Question: I am trying to download sample from <URL> which I have used it till now and worked well when compared with developerusion and telerik converters to name a few.
As this converter just gives me 51 errors while others are increasing the count of errors by 10 :(
So can anyone provide me the sample for VB.Net or guide me to the one which can convert this sample to VB.
Screenshot:

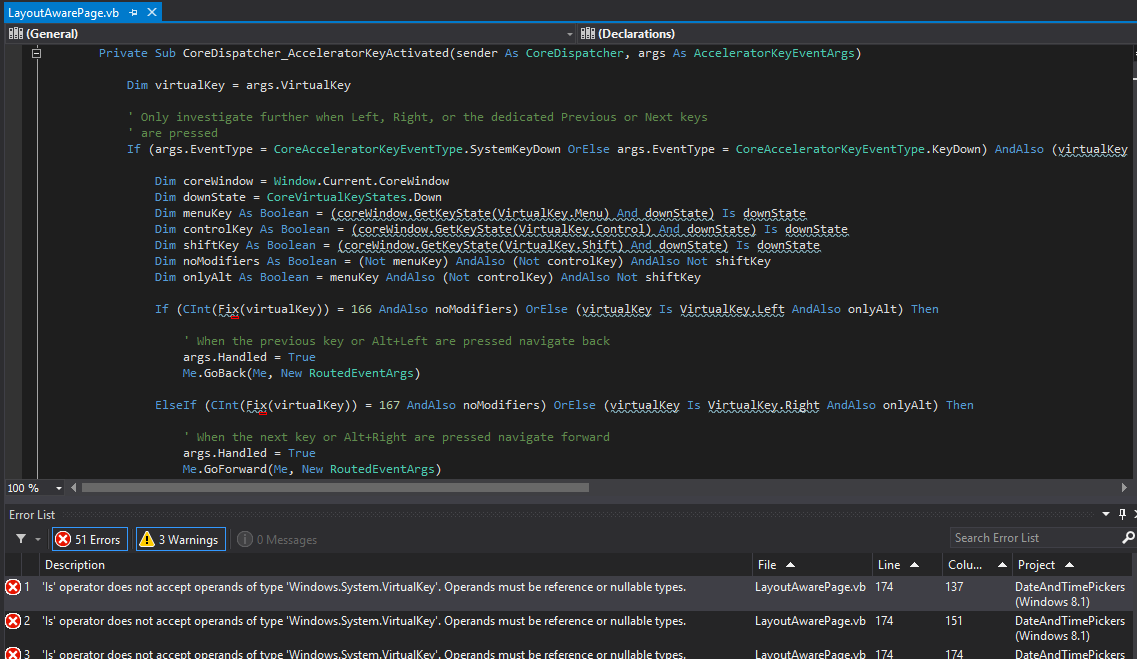
Answer: For the errors you are getting which start with "'Is' operator...", just change "Is" to "=" and "IsNot" to "<>".
The source of the bad conversion is that the converter is not a Windows Store App and does not load the .winmd files that are referenced. We are still trying to sort this out (how do you make a product that will still run on the 37% of machines which still use Windows XP, yet also be able to load Windows Store App dlls).